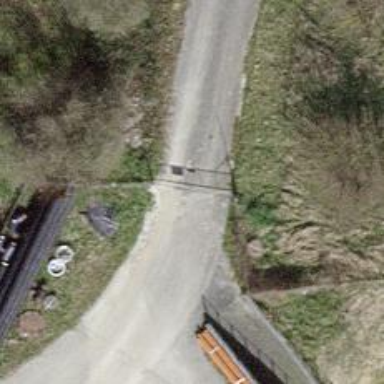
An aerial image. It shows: Lift gate barrier.